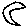
Label: moon